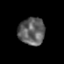
Tissue: prostate
Cell type: T cells
Senescence score: 0.3399
Nuclear area (px): 705
Mean DAPI intensity: 95.818